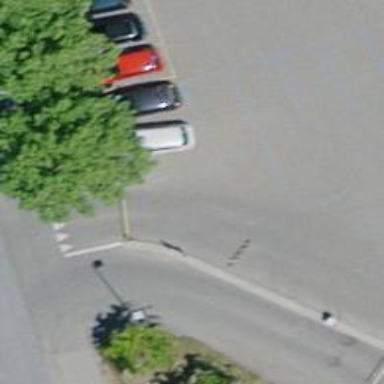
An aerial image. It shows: Lift gate barrier.